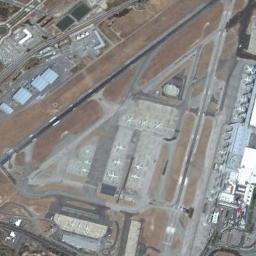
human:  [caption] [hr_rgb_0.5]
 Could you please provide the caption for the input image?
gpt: There is almost no vegetation near the airport, And there are many blue houses .

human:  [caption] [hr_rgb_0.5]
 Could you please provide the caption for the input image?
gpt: An airport with some staggered runways in the vacant lot and some planes parked in lines on the airport .

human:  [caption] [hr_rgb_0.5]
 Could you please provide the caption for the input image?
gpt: Several runways and buildings are scattered in the airport while every plane is on their own position .

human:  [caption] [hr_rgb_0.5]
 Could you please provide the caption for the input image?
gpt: There are several planes on the tarmac with some runways in the airport .

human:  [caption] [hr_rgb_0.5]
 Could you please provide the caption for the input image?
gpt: The building is situated next to the airport .